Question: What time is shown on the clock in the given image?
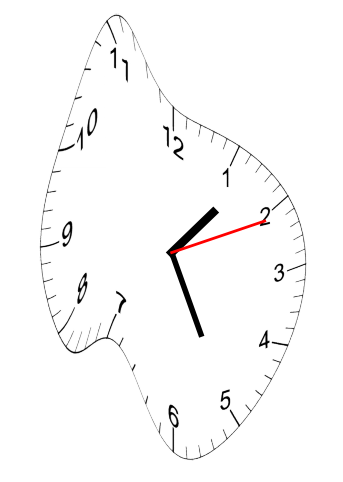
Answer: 01:25:11